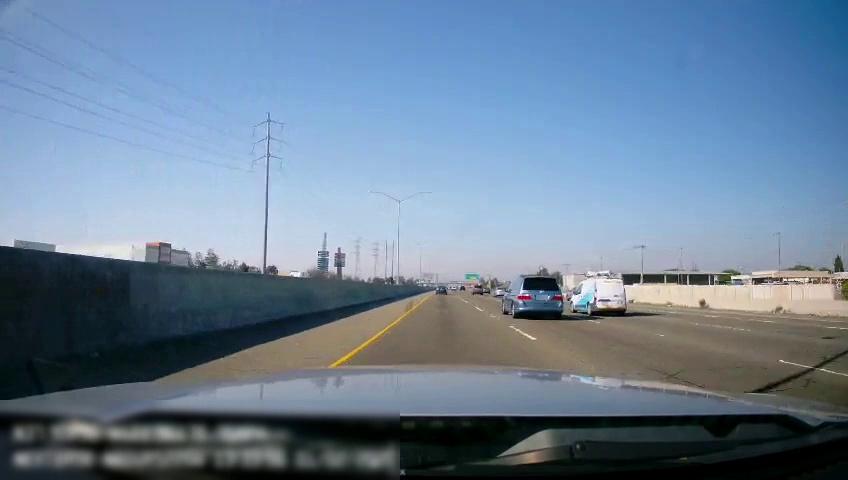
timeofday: Day
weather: Sunny
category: Drivable Space
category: Vehicles | Truck
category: Vehicles | SUV
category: Vehicles | Car
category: Vehicles | SUV
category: Vehicles | Car
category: Lanes | Current Lane
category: Lanes | Current Lane
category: Lanes | Alternate Lane
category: Lanes | Alternate Lane
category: Lanes | Alternate Lane
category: Lanes | Alternate Lane
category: Traffic | Signs